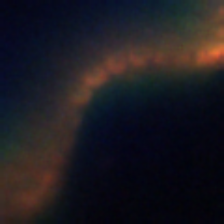
Taxon: Chaetoceros
Group: Diatoms